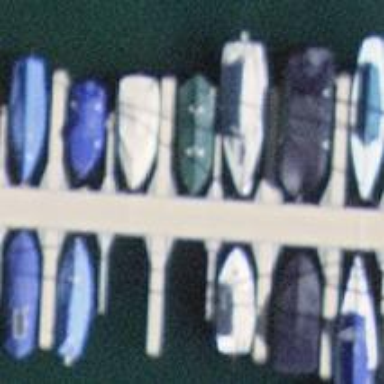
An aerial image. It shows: Man-made pier.